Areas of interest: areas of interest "Gaochun Economic Development Zone"
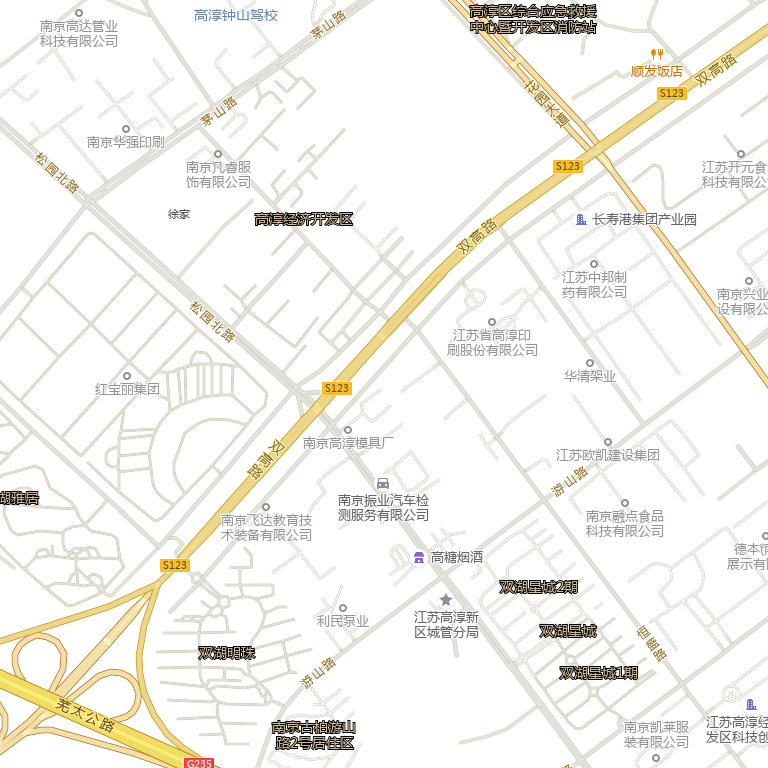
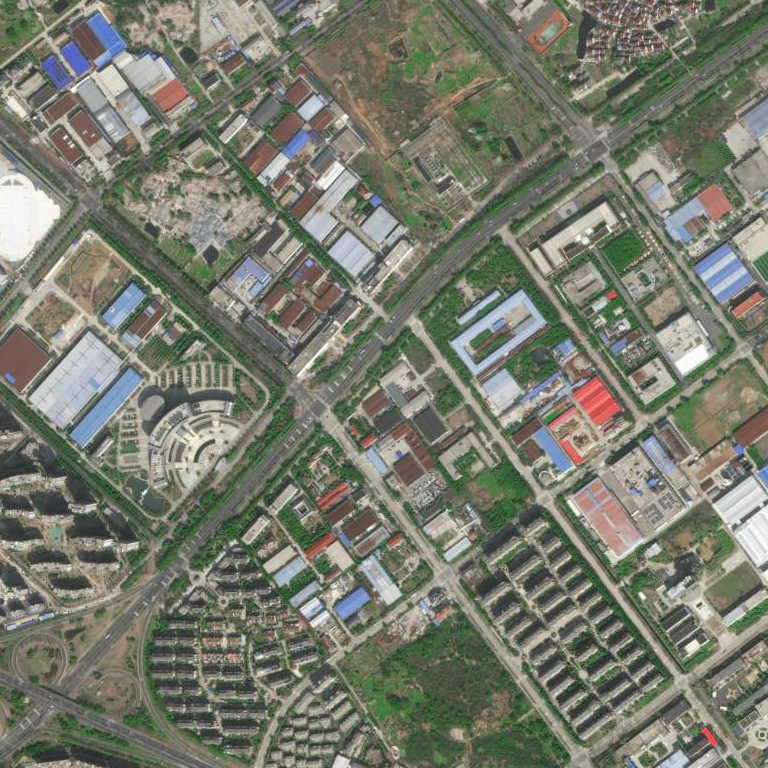